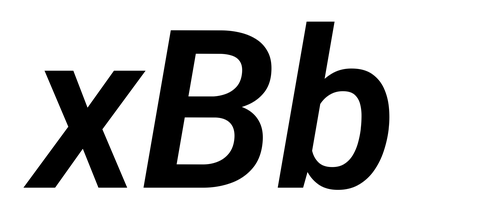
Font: Roboto-Italic_SemiBold_Italic